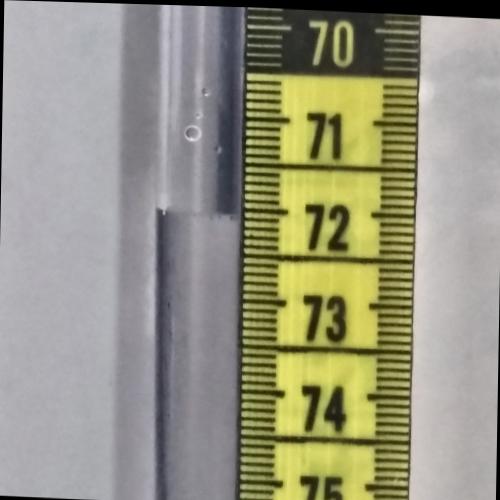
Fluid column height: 72.1 cm